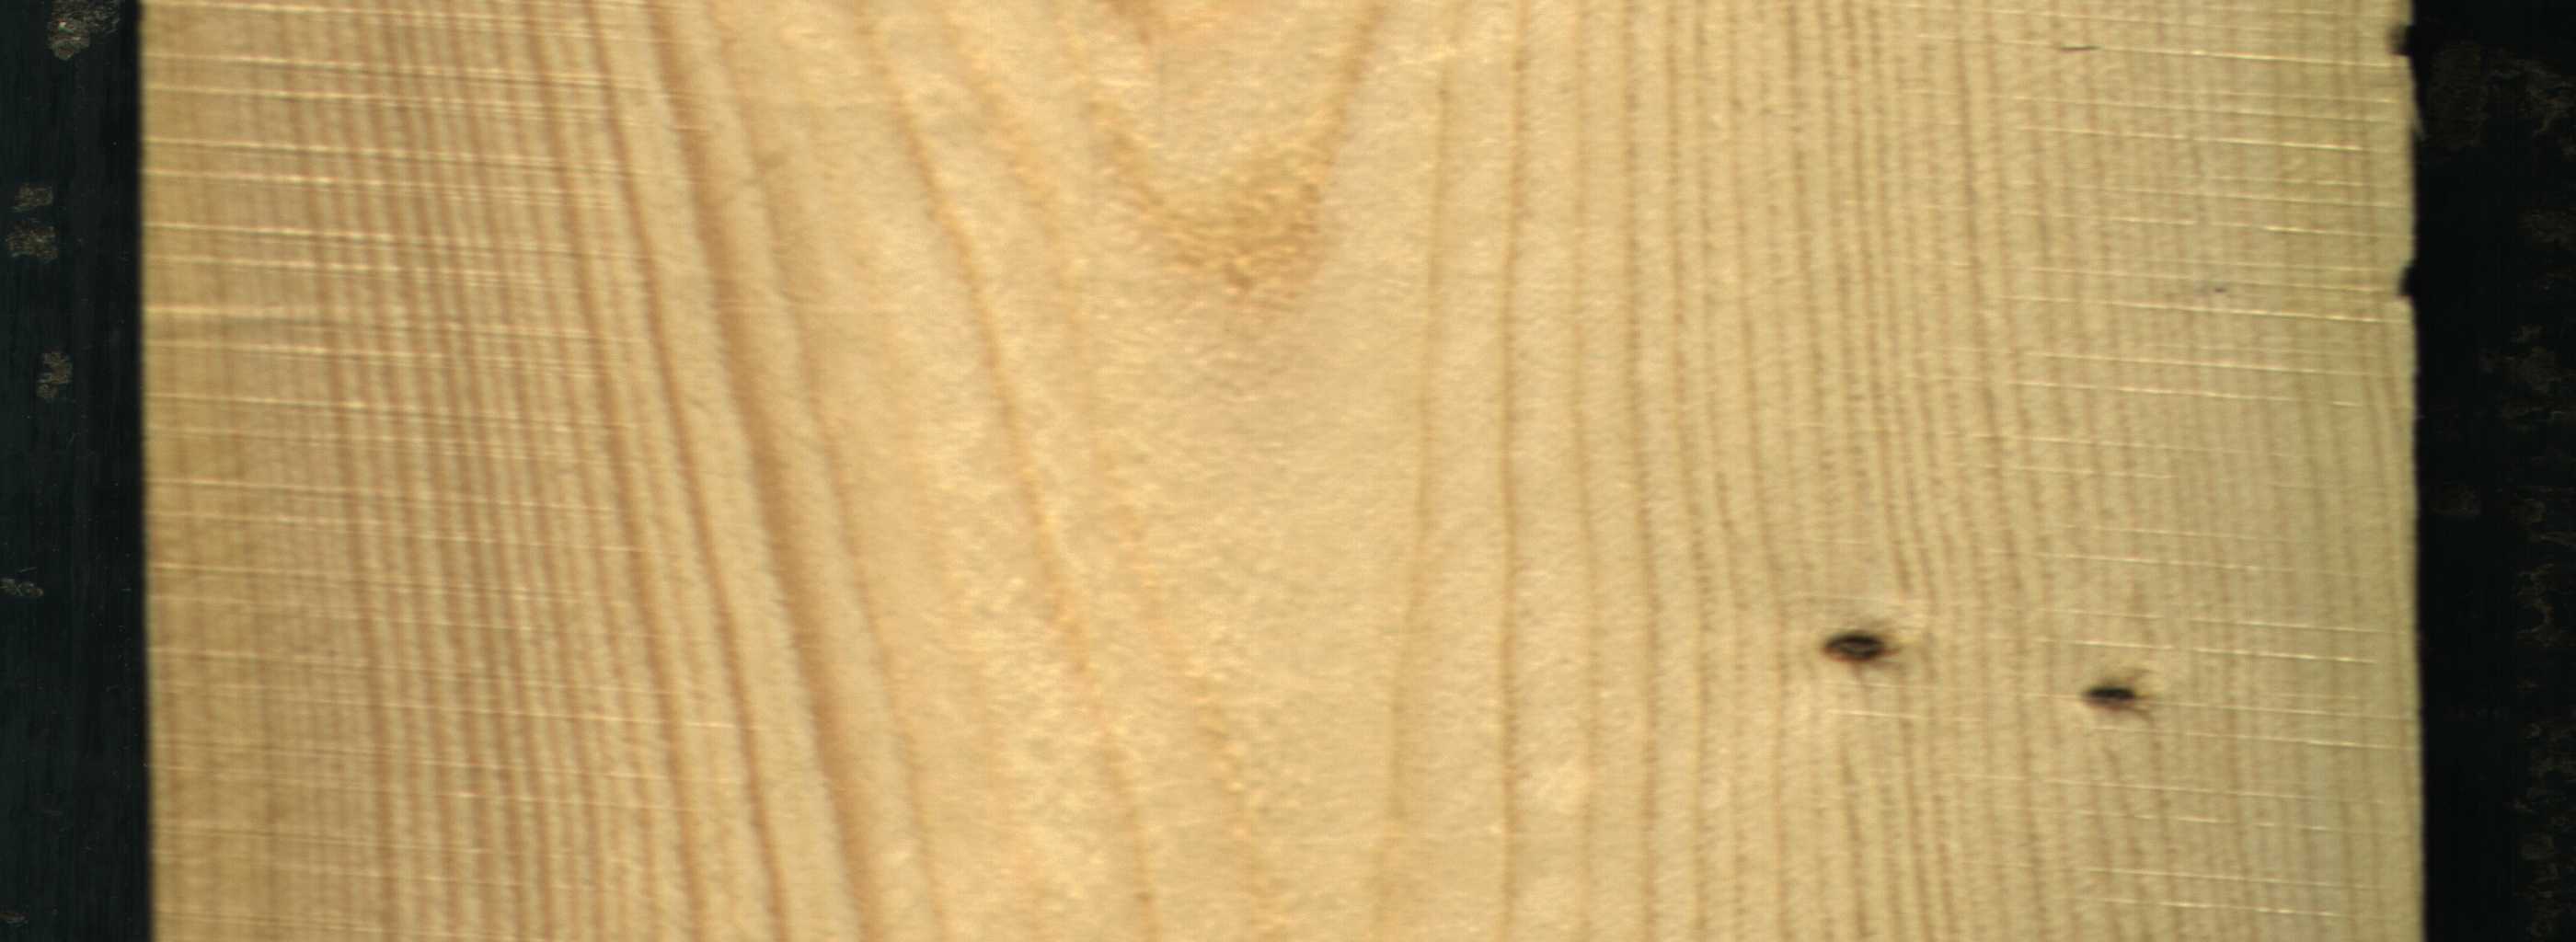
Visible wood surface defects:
Dead_Knot
Dead_Knot